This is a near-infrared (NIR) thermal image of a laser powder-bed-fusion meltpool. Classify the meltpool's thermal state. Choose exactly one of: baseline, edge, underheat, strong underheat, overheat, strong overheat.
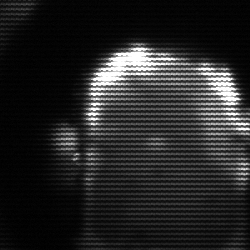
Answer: baseline